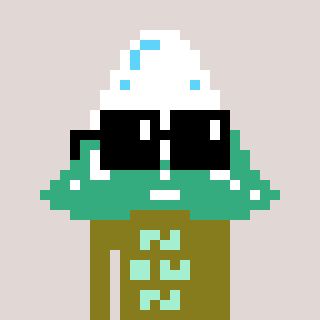
a pixel art character with square black sunglasses, a snowy mountain-shaped head and a gunk-colored body on a warm background